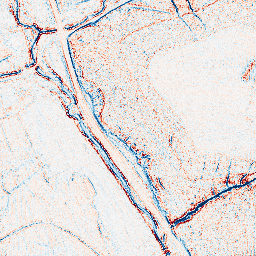
Category: edge_preserving
Decomposition family: bilateral
Decomposition parameters: d: 5
sigma_color: 150
sigma_space: 100
Upsampling method: fft_zeropad
Upsampling parameters: scale: 4
Upsampling scale: 4